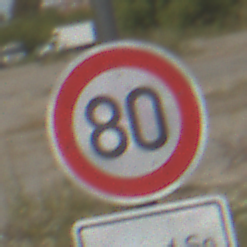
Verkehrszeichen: Geschwindigkeit80
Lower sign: ZeitangabenMitBeschraenkungAufWochentage8
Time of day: Midday
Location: Outdoor (Suburban)
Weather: PartlyCloudy
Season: Summer
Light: Natural